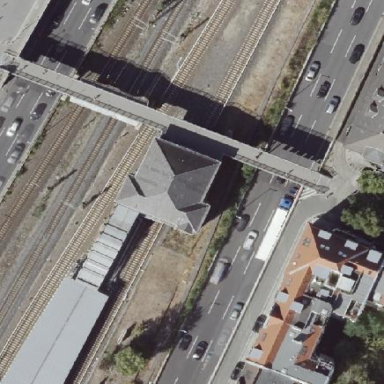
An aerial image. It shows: Train station with hipped roof shape.